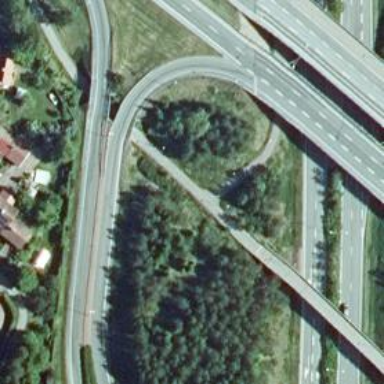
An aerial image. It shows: Asphalt track designated as cycleway.